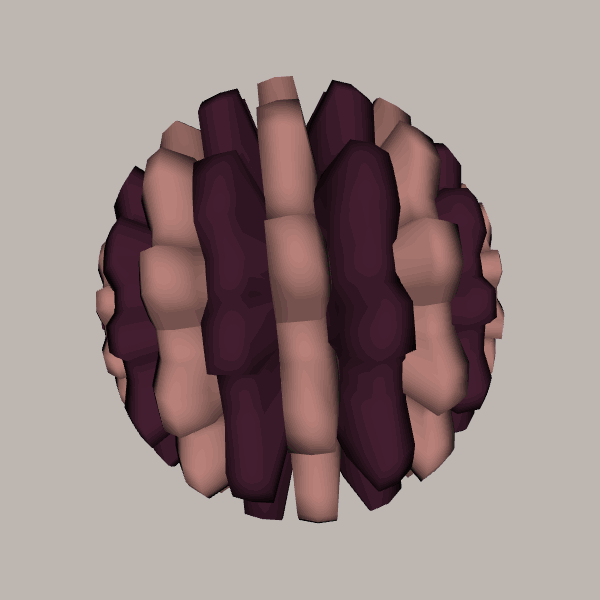
Background: light